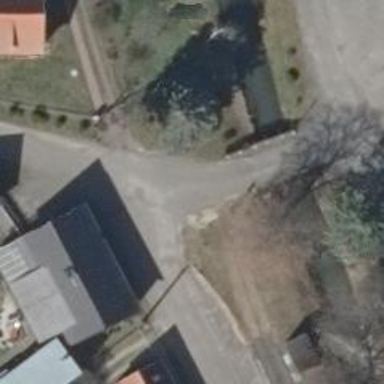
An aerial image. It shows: Residential road with paved surface that features bridge.